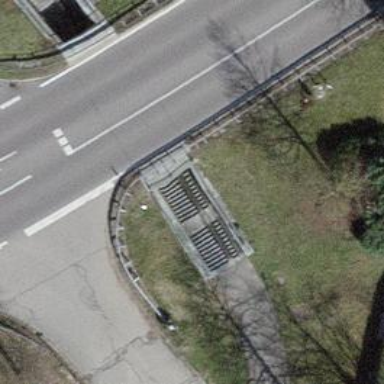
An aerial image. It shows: Tunnel with asphalt footway and cycle track running through it.